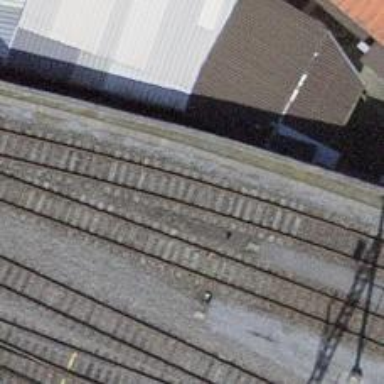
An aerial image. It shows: Railway siding with rails.